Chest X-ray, AP view. Patient: 48 years old, sex F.
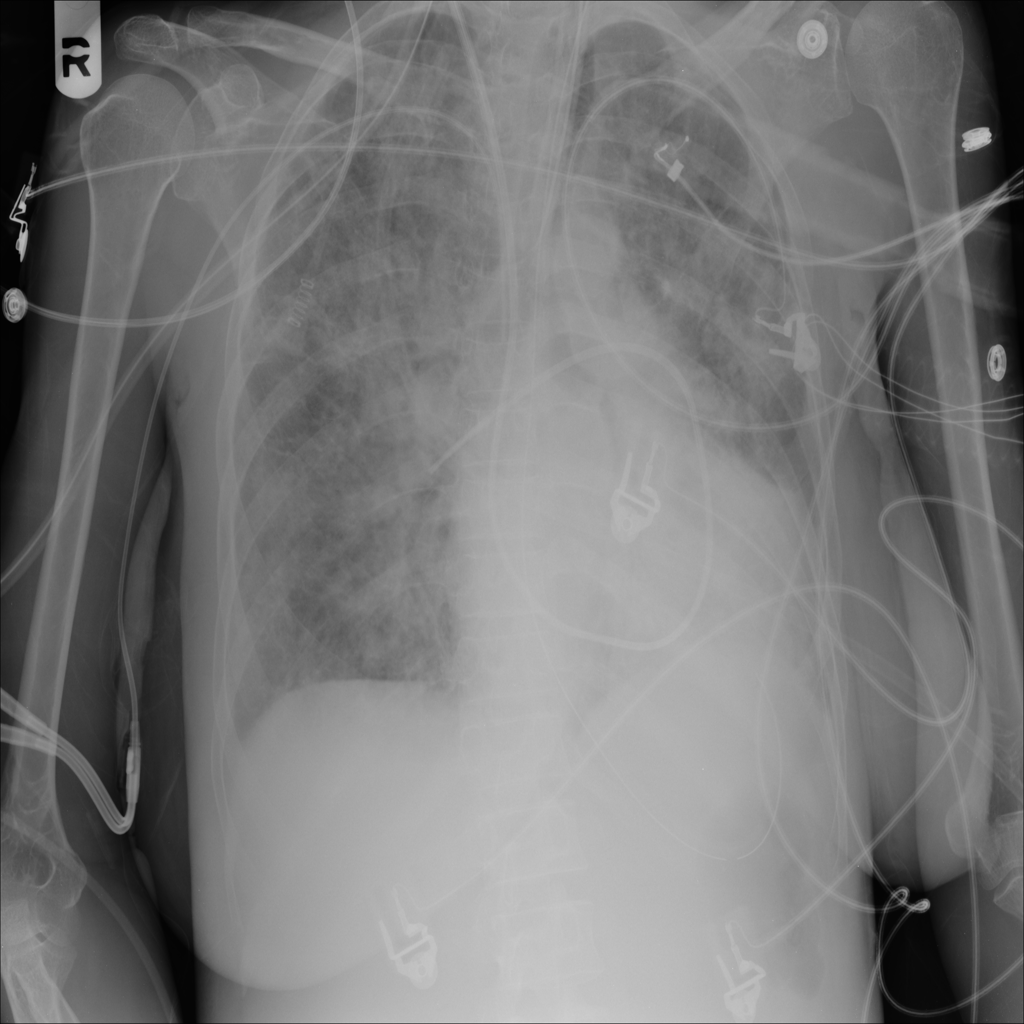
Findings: Edema, Infiltration